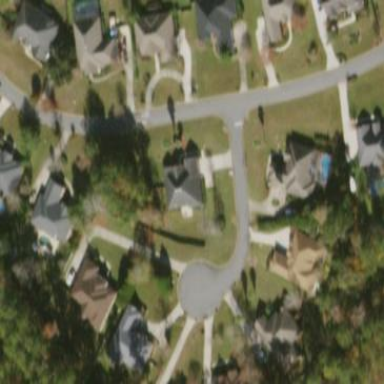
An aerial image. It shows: Residential area consisting of single-family homes.